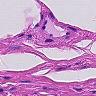
Metastatic tissue present: no